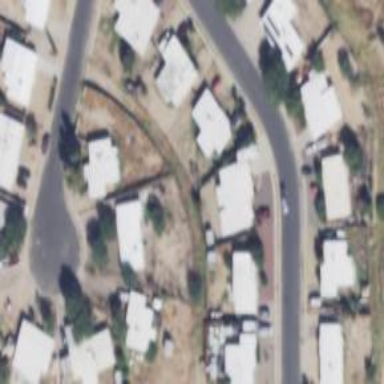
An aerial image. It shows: Alley classified as service road.